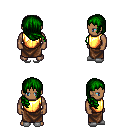
a pixel art fantasy rpg character, male body template, human, dark skin, gold chest armor, robe skirt, green right-swept hairstyle, white slippers, four views (front, back, left, right), 2x2 character sprite sheet, small pixel art, hard edges, no anti-aliasing